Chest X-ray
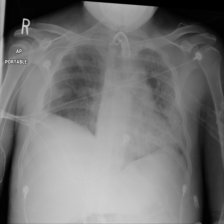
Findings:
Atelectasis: negative
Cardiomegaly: negative
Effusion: negative
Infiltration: positive
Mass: negative
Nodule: negative
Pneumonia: negative
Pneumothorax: negative
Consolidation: negative
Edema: negative
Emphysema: negative
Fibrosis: negative
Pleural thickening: negative
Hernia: negative